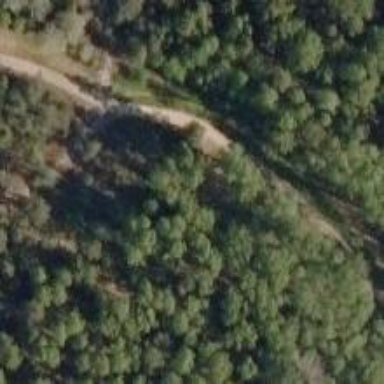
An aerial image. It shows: Path.